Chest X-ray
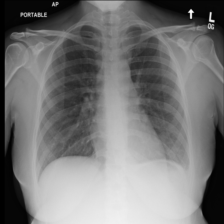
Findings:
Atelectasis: positive
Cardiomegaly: negative
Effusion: positive
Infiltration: negative
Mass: positive
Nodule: negative
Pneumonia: negative
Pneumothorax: negative
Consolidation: negative
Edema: negative
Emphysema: negative
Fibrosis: negative
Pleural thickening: negative
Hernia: negative